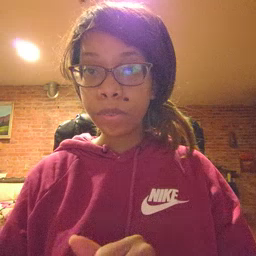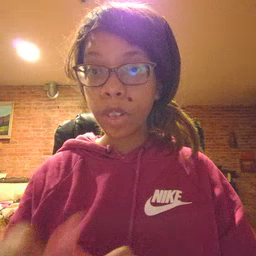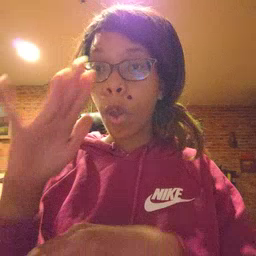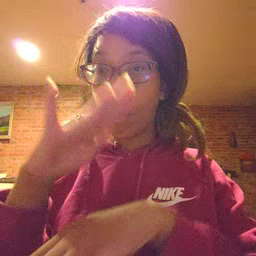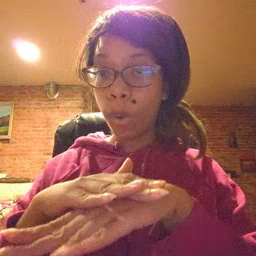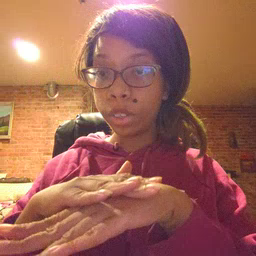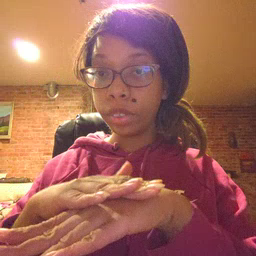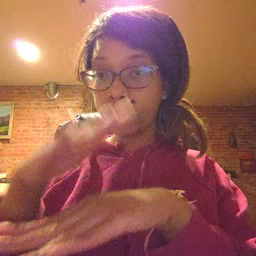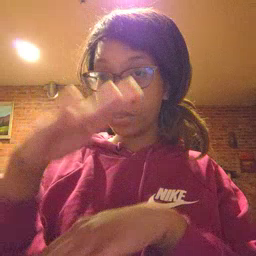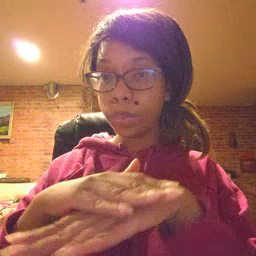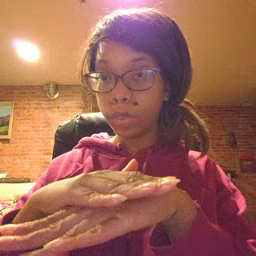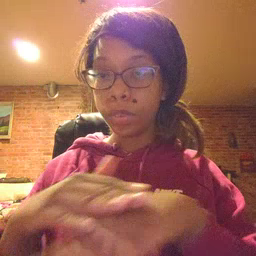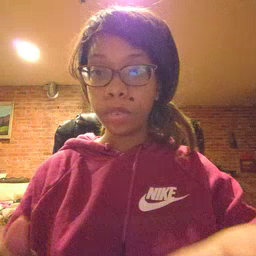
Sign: on